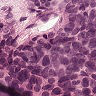
Metastatic tissue present: yes